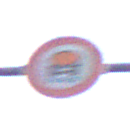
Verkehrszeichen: VerbotFahrzeugeWassergefaehrdenderLadung
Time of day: SunriseSunset
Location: Outdoor (Suburban)
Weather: Clear
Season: NotSpecified
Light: Natural